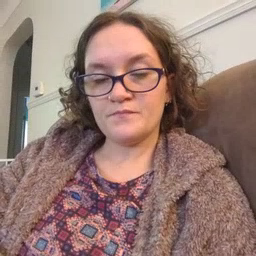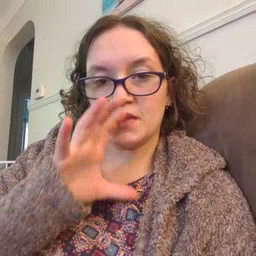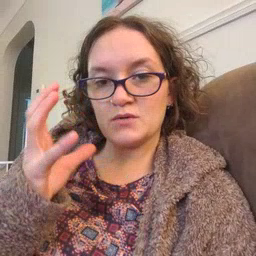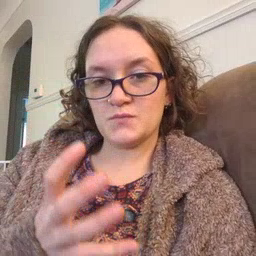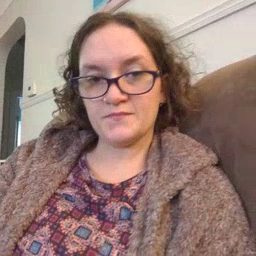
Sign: balloon